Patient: sex F, age 63
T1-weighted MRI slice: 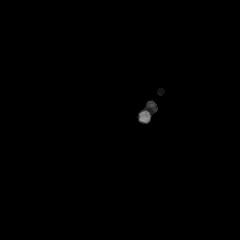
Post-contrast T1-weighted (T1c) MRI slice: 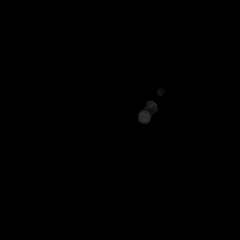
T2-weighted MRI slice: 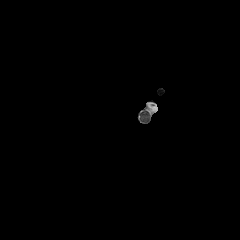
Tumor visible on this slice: no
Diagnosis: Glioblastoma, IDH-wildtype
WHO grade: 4